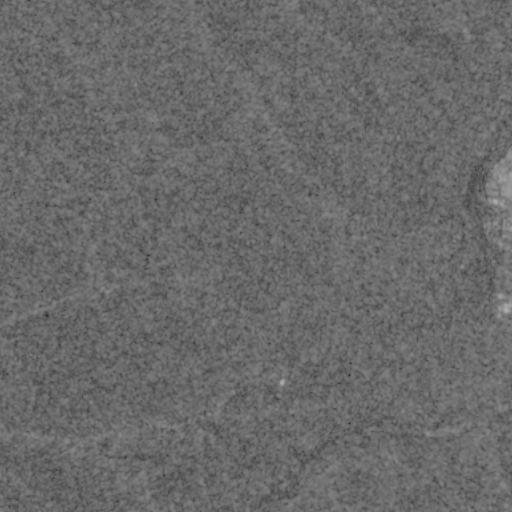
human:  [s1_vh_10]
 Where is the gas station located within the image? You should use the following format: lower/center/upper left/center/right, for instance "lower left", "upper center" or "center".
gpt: The gas station is located in the center right of the image.
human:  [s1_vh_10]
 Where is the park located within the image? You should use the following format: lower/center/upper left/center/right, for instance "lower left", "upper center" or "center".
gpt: The park is located in the center right of the image.
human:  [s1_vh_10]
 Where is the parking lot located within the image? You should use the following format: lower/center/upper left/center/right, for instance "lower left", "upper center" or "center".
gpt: The parking lot is located in the upper right of the image.
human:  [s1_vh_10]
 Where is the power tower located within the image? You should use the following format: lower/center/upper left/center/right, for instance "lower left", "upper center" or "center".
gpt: The power tower is located in the lower right of the image.
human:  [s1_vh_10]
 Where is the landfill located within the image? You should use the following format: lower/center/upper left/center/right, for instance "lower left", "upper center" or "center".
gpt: There is no landfill in the image.

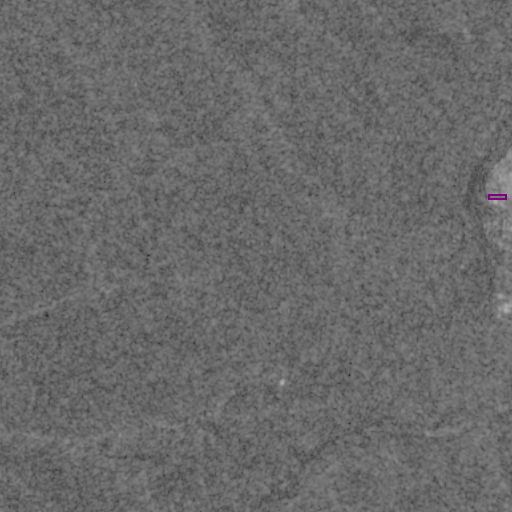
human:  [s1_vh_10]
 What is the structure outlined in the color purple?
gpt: The structure outlined in purple is a park.
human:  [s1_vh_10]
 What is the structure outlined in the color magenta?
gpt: There is no magenta outline.